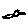
Label: bird